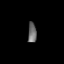
Tissue: prostate
Cell type: T cells
Senescence score: 0.7277
Nuclear area (px): 169
Mean DAPI intensity: 107.018